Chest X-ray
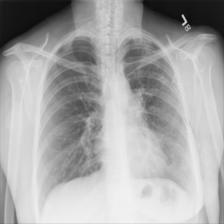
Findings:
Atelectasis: negative
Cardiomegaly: negative
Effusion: negative
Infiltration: negative
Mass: negative
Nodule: negative
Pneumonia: negative
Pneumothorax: negative
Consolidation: negative
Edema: negative
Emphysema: negative
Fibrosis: negative
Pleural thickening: negative
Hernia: negative